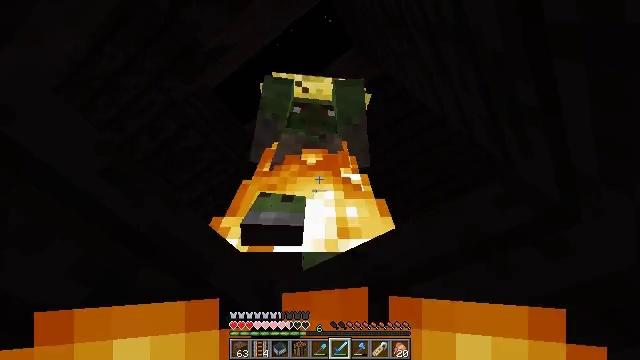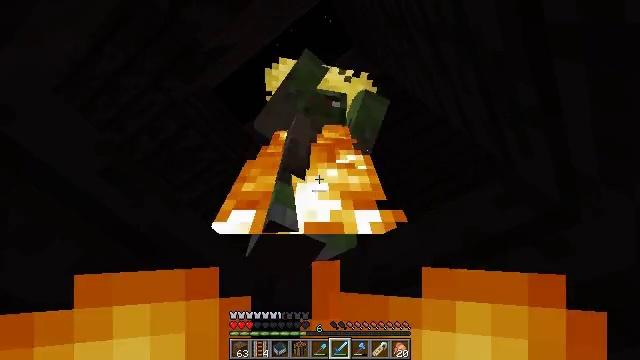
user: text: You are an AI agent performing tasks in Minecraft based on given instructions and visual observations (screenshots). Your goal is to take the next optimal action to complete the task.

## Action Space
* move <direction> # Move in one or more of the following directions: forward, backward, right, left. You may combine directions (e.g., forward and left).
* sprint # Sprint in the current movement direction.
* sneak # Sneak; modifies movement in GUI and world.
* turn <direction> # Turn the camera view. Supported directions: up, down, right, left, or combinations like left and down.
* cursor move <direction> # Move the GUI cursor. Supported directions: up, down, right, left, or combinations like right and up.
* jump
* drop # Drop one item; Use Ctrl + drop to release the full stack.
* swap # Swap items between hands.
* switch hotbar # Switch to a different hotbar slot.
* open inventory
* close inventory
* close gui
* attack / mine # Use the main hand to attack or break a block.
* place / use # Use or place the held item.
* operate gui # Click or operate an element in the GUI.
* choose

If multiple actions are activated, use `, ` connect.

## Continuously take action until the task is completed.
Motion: motion action
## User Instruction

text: Defeat the zombie villager.
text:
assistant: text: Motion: sneak, attack / mine
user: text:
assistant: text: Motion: sneak, attack / mine